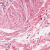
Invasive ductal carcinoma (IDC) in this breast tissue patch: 0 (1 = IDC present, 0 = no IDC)